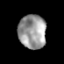
Tissue: prostate
Cell type: T cells
Senescence score: 0.2932
Nuclear area (px): 918
Mean DAPI intensity: 154.06